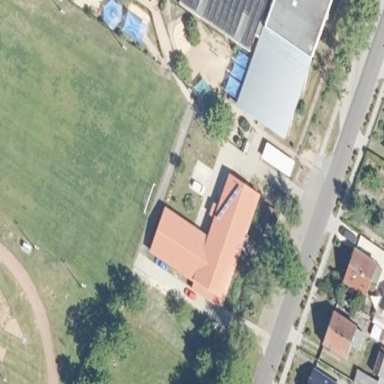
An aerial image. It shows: School building.